【题型】解答题　【知识点】平面几何　【难度】medium
数学活动课上，李老师给出如下定义：如果一个三角形有一边上的中线等于这条边的一半，那么称这个三角形为“智慧三角形”.

【理解】

（1）如图\textcircled{1}，点 \(A\)、\(B\) 是 \(\odot O\) 上两点，请在圆上找出满足条件的点 \(C\)，使 \(\triangle ABC\) 为“智慧三角形”.（画出点 \(C\) 的位置，保留作图痕迹）

（2）如图\textcircled{2}，在正方形 \(ABCD\) 中，\(E\) 是 \(BC\) 的中点，\(F\) 是 \(CD\) 上一点，且 \(CF = \frac{1}{4}CD\)，试判断 \(\triangle AEF\) 是否为“智慧三角形”，并说明理由.

【运用】

（3）如图\textcircled{3}，在平面直角坐标系 \(xOy\) 中，\(\odot O\) 的半径为 \(1\)，\(Q\) 是直线 \(y = \sqrt{5}\) 上的一点，若 \(\odot O\) 上存在一点 \(P\)，使得 \(\triangle OPQ\) 为“智慧三角形”，当其面积取得最小值时，直接写出此时点 \(P\) 的坐标.
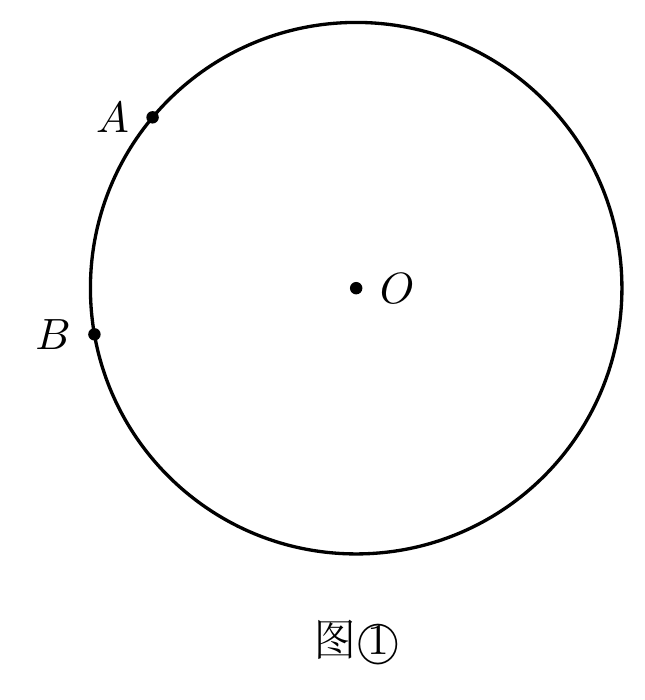
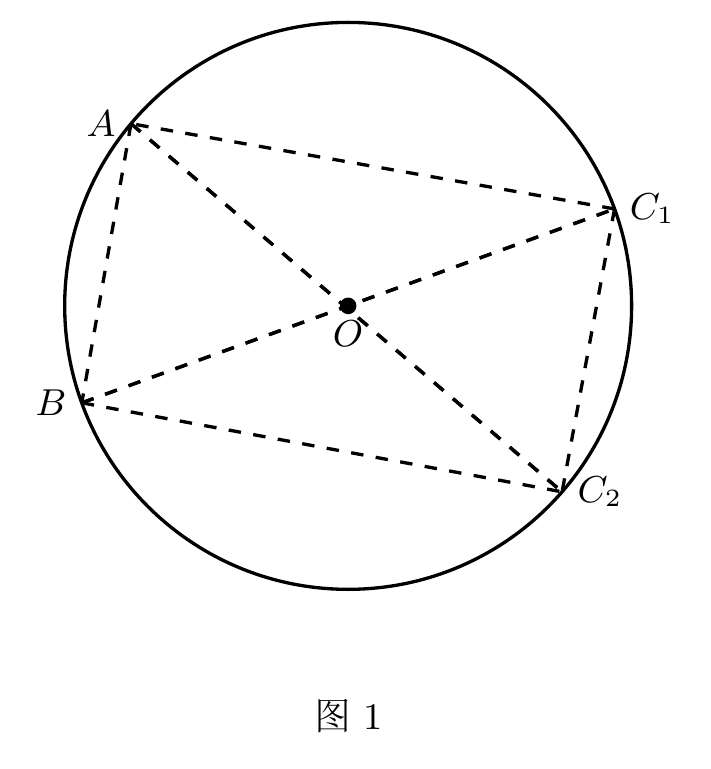
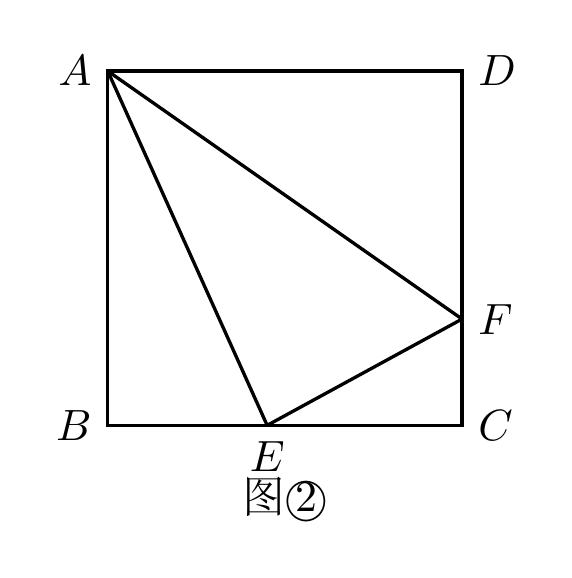
【解答】
【答案】(1) 见解析；(2) \(\triangle AEF\) 是“智慧三角形”，理由见解析；(3) 存在，点 \(P\) 的坐标为 \(\left(-\frac{2\sqrt{5}}{5}, \frac{\sqrt{5}}{5}\right)\) 或 \(\left(\frac{2\sqrt{5}}{5}, \frac{\sqrt{5}}{5}\right)\)。

【分析】

【详解】解：(1) 如图 1 所示：

\(\because BC_1\) 是直径，

\(\therefore OA = OB = OC_1\)，\(\angle BAC_1 = 90^\circ\)，

\(\therefore \triangle ABC_1\) 为“智慧三角形”，

同理 \(\triangle ABC_2\) 为“智慧三角形”；

(2) \(\triangle AEF\) 是“智慧三角形”，

理由如下：设正方形的边长为 \(4a\)，

\(\because E\) 是 \(BC\) 的中点，

\(\therefore BE = CE = 2a\)，

\(\because CF = \frac{1}{4}CD\)，

\(\therefore FC = a\)，\(DF = 4a - a = 3a\)，

在 \(Rt\triangle ADE\) 中，\(AE^2 = (4a)^2 + (2a)^2 = 20a^2\)，

在 \(Rt\triangle ECF\) 中，\(EF^2 = (2a)^2 + a^2 = 5a^2\)，

在 \(Rt\triangle ABF\) 中，\(AF^2 = (4a)^2 + (3a)^2 = 25a^2\)，

\(\therefore AE^2 + EF^2 = AF^2\)，

\(\therefore \triangle AEF\) 是直角三角形，

\(\because\) 斜边 \(AF\) 上的中线等于 \(AF\) 的一半，

\(\therefore \triangle AEF\) 为“智慧三角形”；

(3) 如图 3 所示：

由“智慧三角形”的定义可得 \(\triangle OPQ\) 为直角三角形，

根据题意可得一条直角边为 \(1\)，当斜边最短时，另一条直角边最短，则面积取得最小值，

由垂线段最短可得斜边最短为 \(3\)，

由勾股定理可得 \(PQ = \sqrt{(\sqrt{5})^2 - 1^2} = 2\)，

\(\because S_{\triangle OPQ} = \frac{1}{2}OQ \times PM = \frac{1}{2}OP \times PQ\)，即 \(\sqrt{5} \times PM = 1 \times 2\)，

\(\therefore PM = 1 \times 2 \div \sqrt{5} = \frac{2\sqrt{5}}{5}\)，

由勾股定理可求得 \(OM = \sqrt{1^2 - \left(\frac{2\sqrt{5}}{5}\right)^2} = \frac{\sqrt{5}}{5}\)，

故点 \(P\) 的坐标为 \(\left(-\frac{2\sqrt{5}}{5}, \frac{\sqrt{5}}{5}\right)\) 或 \(\left(\frac{2\sqrt{5}}{5}, \frac{\sqrt{5}}{5}\right)\).

【点睛】本题考查了切线的性质，正方形的性质，勾股定理的应用，勾股定理逆定理的应用，用正方形的边长表示出 \(\triangle AEF\) 的各边的平方，熟练掌握“智慧三角形”的定义是解题的关键.

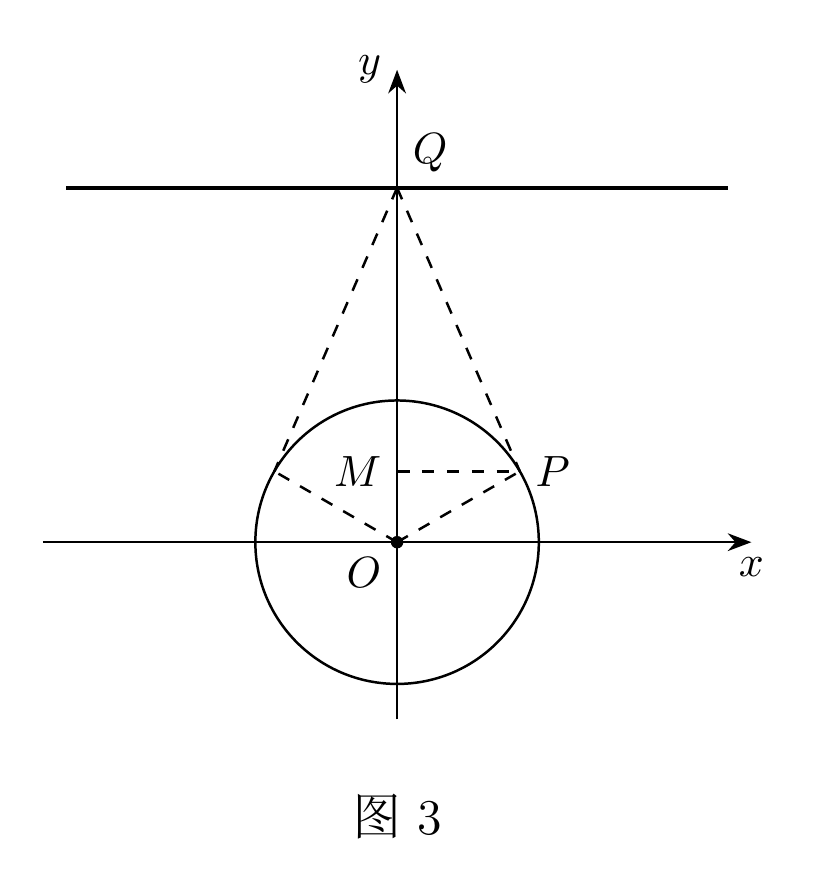
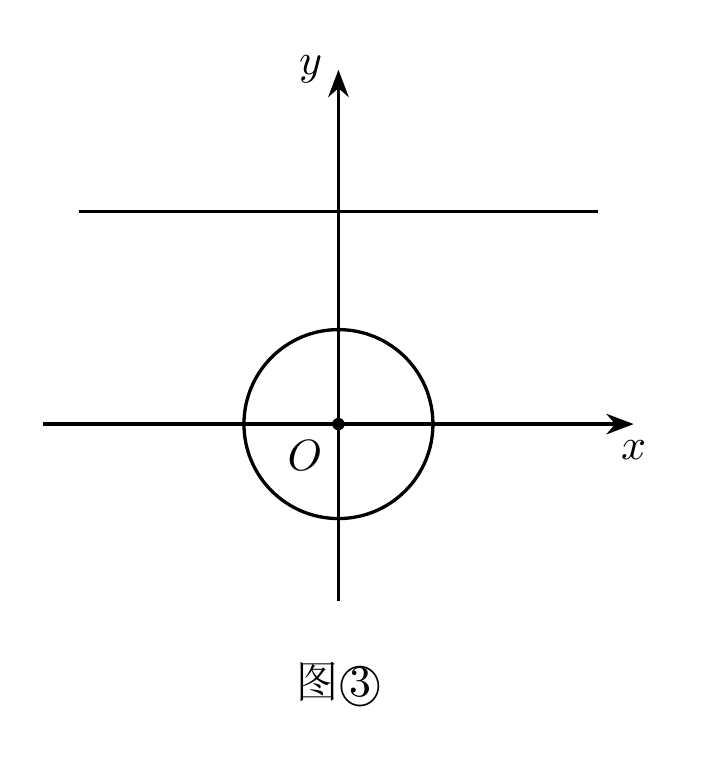